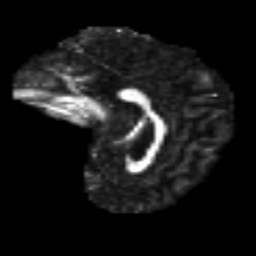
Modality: FA
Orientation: sagittal
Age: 36
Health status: ill
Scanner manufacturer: philips
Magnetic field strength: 3 T
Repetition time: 9 s
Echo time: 0.127 s